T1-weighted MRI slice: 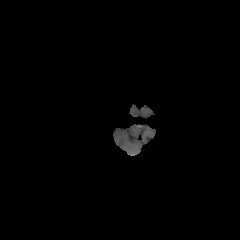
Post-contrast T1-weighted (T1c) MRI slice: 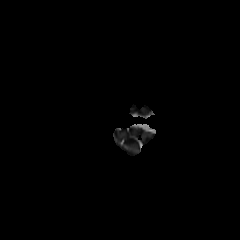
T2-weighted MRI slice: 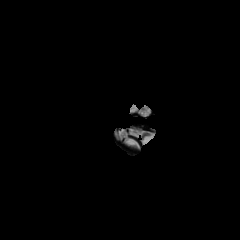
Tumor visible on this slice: no